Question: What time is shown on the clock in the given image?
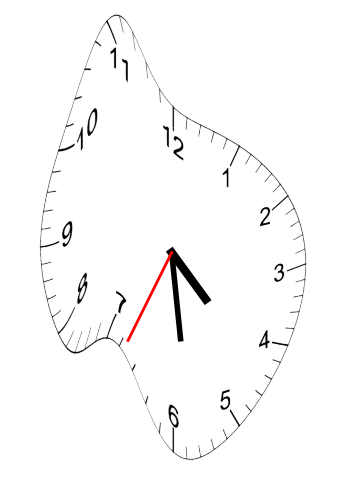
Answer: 04:28:34